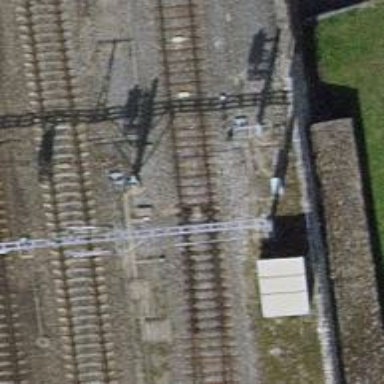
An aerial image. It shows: Railway switch.